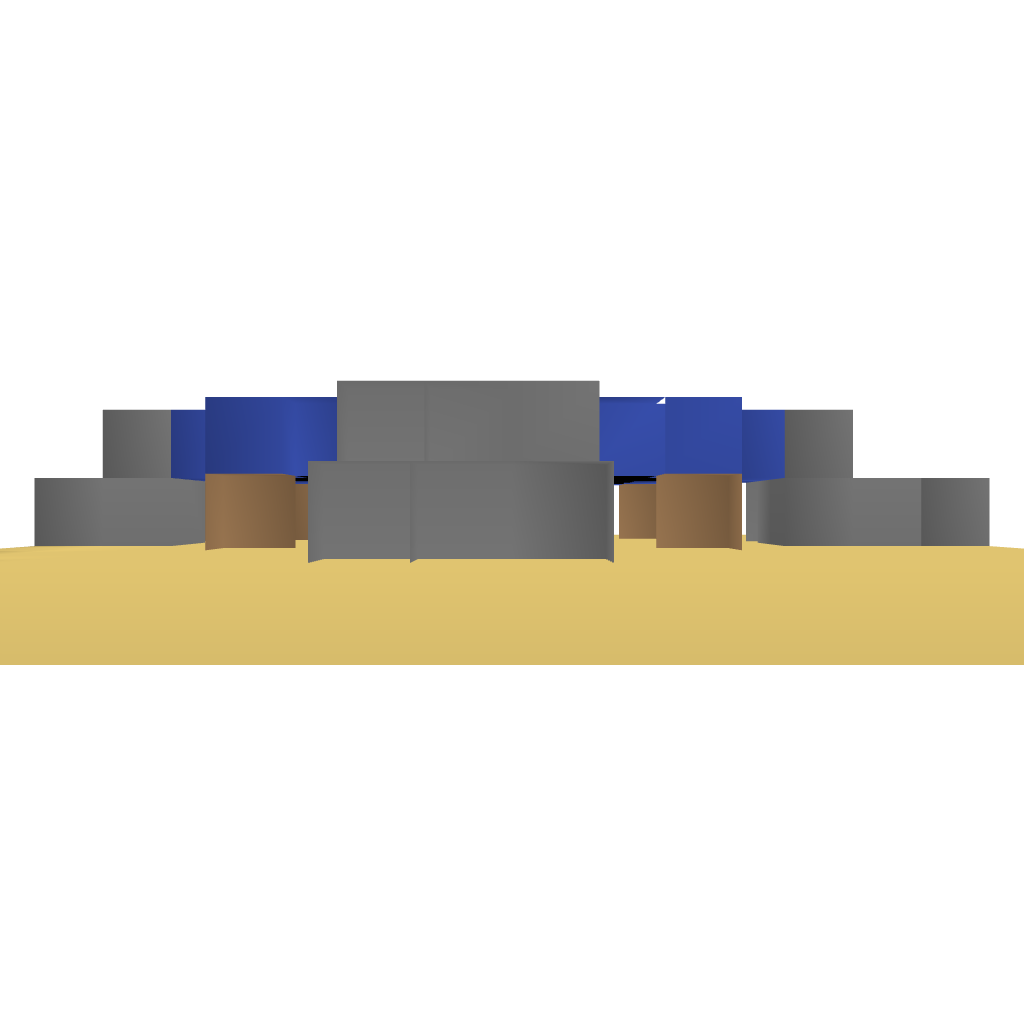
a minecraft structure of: Trampoline bad low quality